Question: How to change the color of edit text line?
I have no idea how to change it,will i have to do it with the style element ?
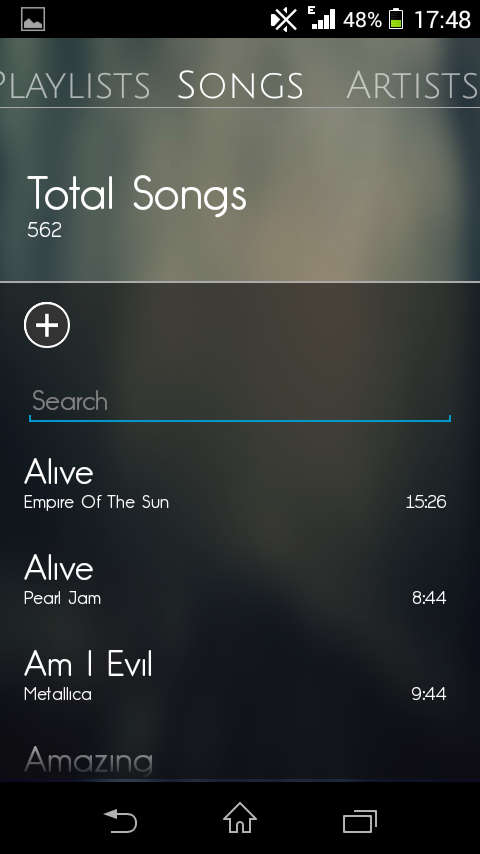
Answer: > How to change the color of edit text line?
That is part of the 'EditText' background. As daentech suggests, using <URL> can simplify setting up the style with your desired color.
The generator will define an '<item name="android:editTextBackground">@drawable/apptheme_edit_text_holo_dark</item>' element that overrides the default 'EditText' background. That points to a 'StateListDrawable' resource ('<selector>'), which in turn points to a series of nine-patch PNG files with the proper color.